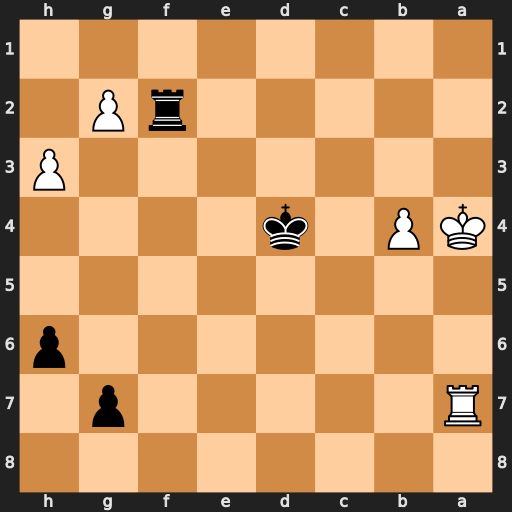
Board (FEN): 8/R5p1/7p/8/KP1k4/7P/5rP1/8
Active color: b
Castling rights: -
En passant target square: -
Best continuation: Ra2+ Kb5 Rxa7